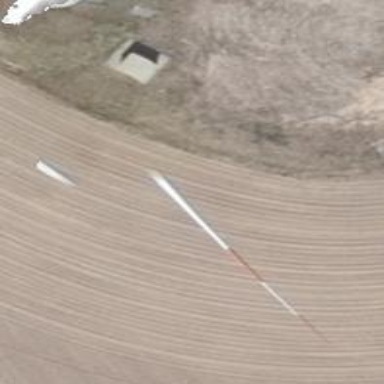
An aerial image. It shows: Wind generator using horizontal axis wind turbines.